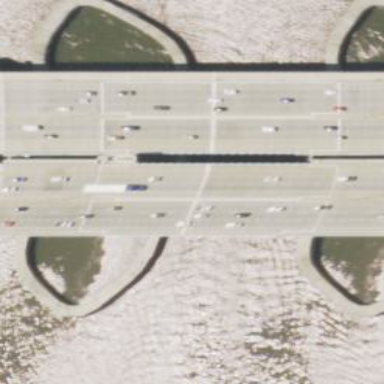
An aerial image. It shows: Movable drawbridge on motorway.